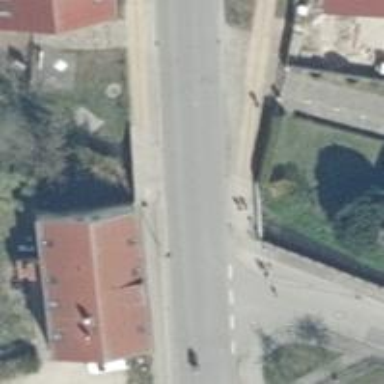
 featuring bridge. There are sidewalks on both sides."